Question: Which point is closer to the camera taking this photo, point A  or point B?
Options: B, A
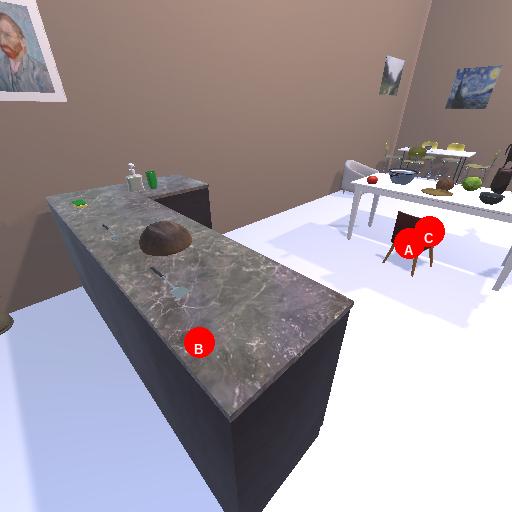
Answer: B